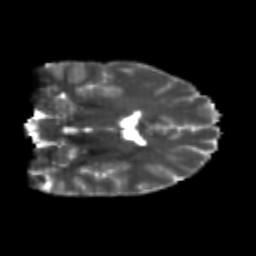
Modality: T2w
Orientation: coronal
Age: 21
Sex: female
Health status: healthy
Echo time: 0.074 s